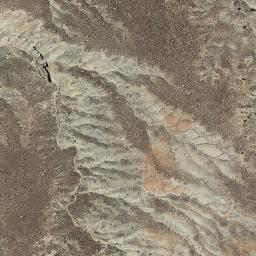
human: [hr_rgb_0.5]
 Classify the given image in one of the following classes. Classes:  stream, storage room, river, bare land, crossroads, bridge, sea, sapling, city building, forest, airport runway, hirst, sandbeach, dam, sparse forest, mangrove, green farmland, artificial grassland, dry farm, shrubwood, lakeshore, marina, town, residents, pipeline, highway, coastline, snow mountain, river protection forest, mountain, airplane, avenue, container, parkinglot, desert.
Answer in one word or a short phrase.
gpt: mountain